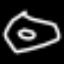
Label: donut